Question: I'm coming across an error in the quickstart library of the communications Ui.
In the startCallComposite
'''
private fun startCallComposite() {
val communicationTokenRefreshOptions = CommunicationTokenRefreshOptions({ fetchToken() }, true)
val communicationTokenCredential = CommunicationTokenCredential(communicationTokenRefreshOptions)
// val options = GroupCallOptions(
// this,
// communicationTokenCredential,
// UUID.fromString("GROUP_CALL_ID"),
// "DISPLAY_NAME",
// )
val options = TeamsMeetingOptions(
this,
communicationTokenCredential,
"Meeting link",
"Android Wayne",
)
val callComposite: CallComposite = CallCompositeBuilder().build()
callComposite.setOnErrorHandler { Log.e("setOnErrorHandler", it.errorCode.toString()) }
callComposite.launch(options)
}
'''

I added an errorhandler to find what happened but there doesn't seem to be a cause that returns. Only an error code which is.
'''
2022-01-20 11:13:26.758 15127-15127/com.example.uilibraryquickstart E/setOnErrorHandler: callJoin
'''
I can't find any information on this error. Is there something I need to additionally add?
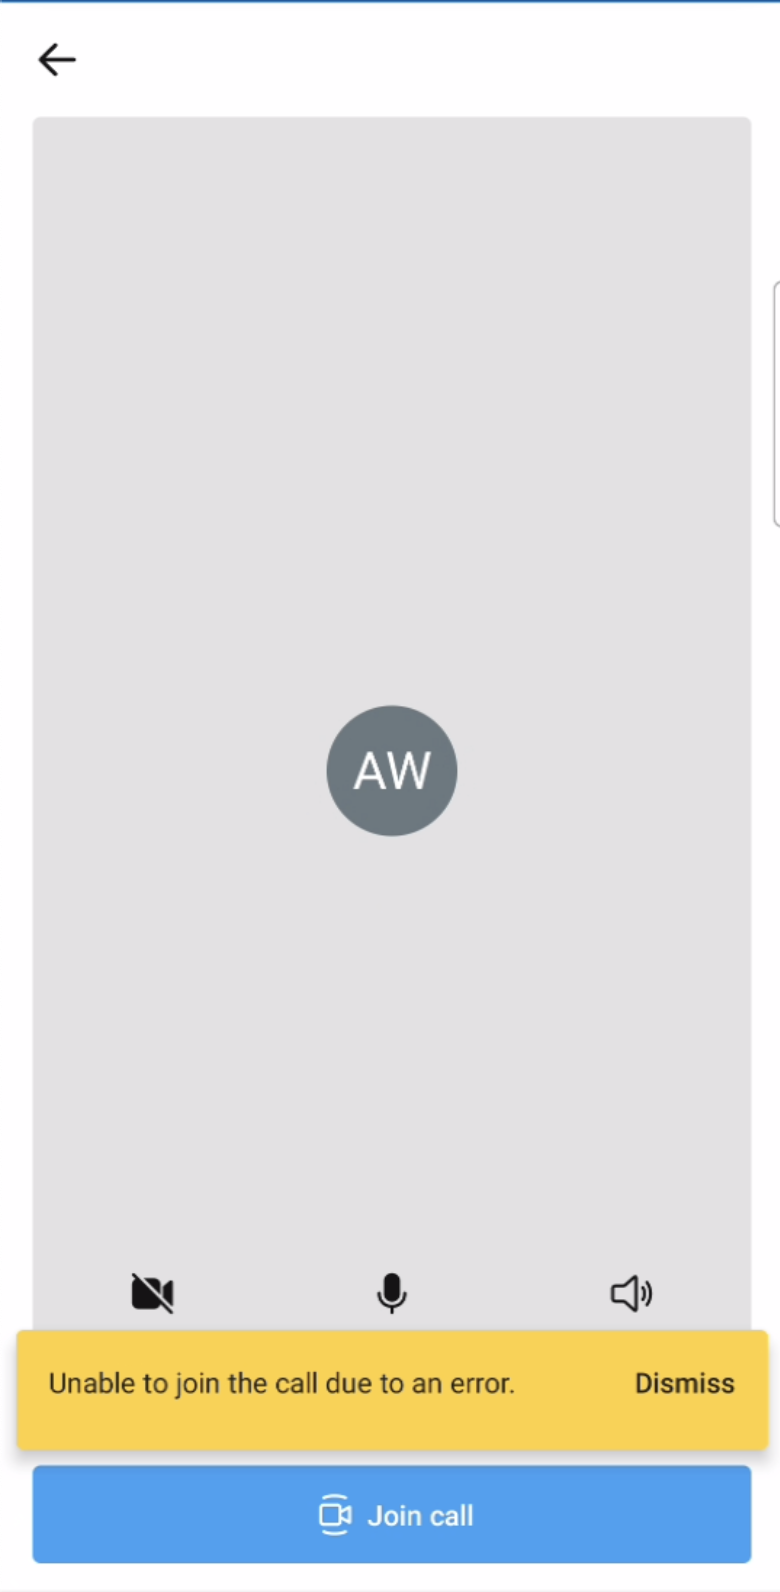
Answer: I was using the wrong type of token. I needed the access token for the user but I was using my personal access token. The one used to create the others.